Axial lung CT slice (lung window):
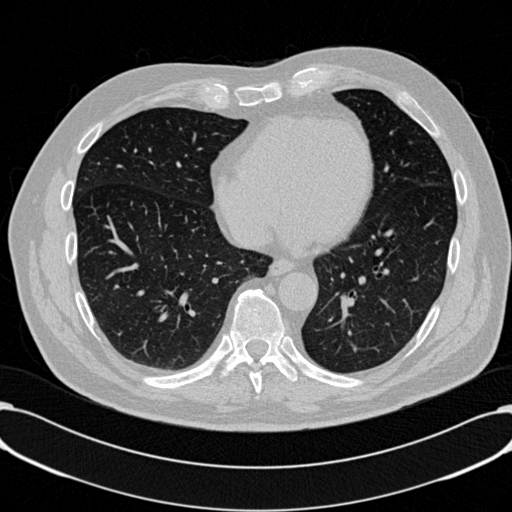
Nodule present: no